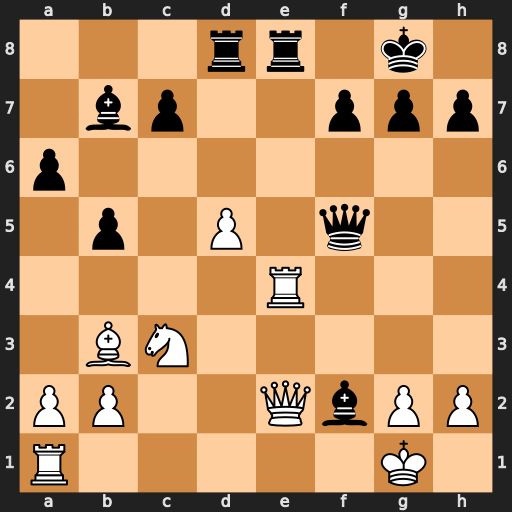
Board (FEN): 3rr1k1/1bp2ppp/p7/1p1P1q2/4R3/1BN5/PP2QbPP/R5K1
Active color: w
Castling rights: -
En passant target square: -
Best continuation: Qxf2 Qxf2+ Kxf2 Rxe4 Nxe4